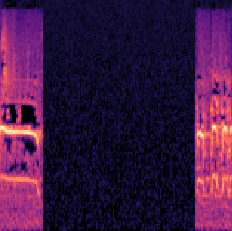
Sound class: Rooster